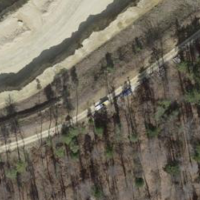
EUNIS habitat code: 56
Species observed at this site:
Melanargia galathea
Calamagrostis epigejos